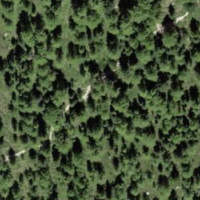
EUNIS habitat code: 41
Species observed at this site:
Arnica montana
Rhododendron ferrugineum